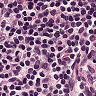
Metastatic tissue present: no